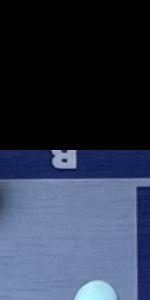
Label: Empty